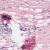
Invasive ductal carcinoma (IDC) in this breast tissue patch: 0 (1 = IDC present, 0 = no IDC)